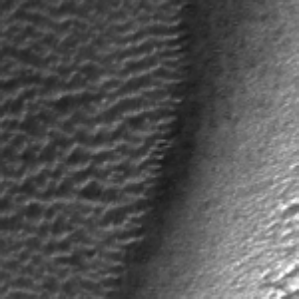
Label: frost